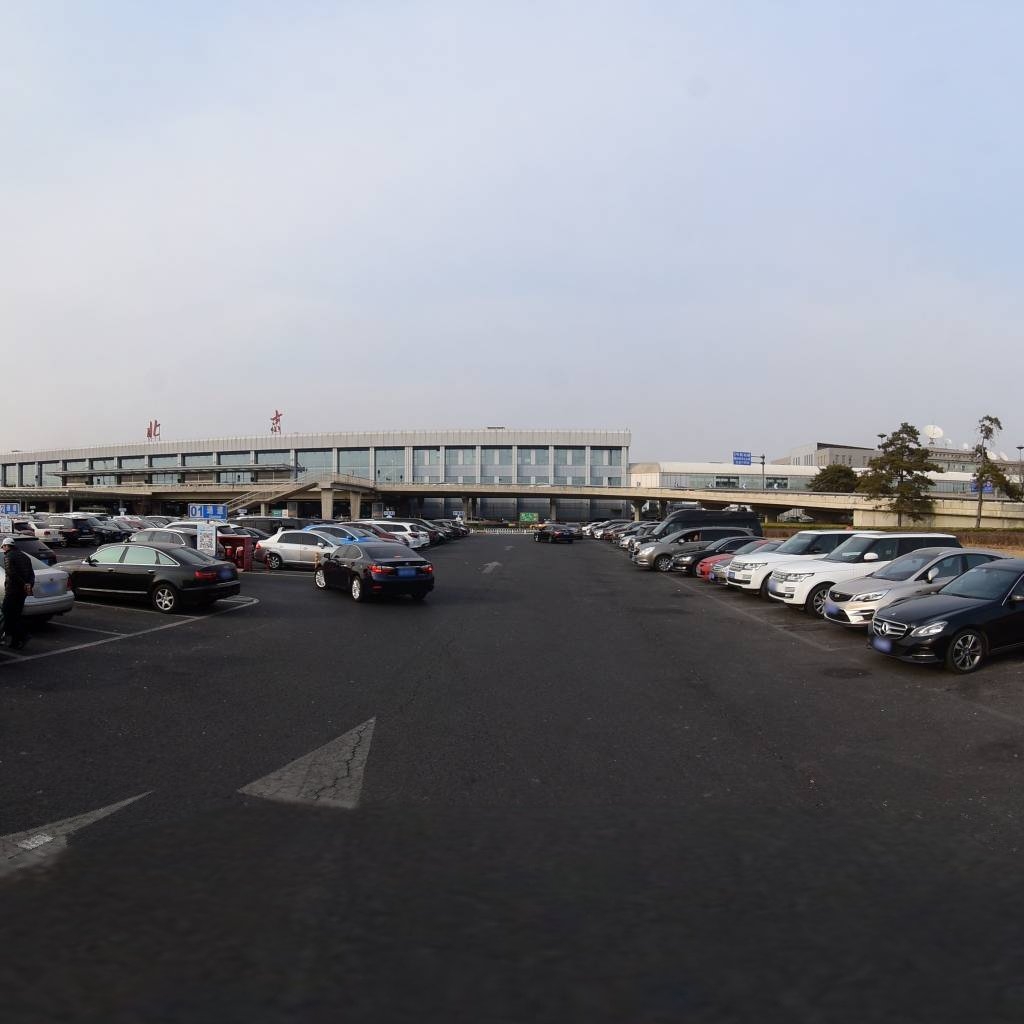
Region: Chaoyang
Road damage annotations: longitudinal crack